The plot is a signal-to-image rendering of a rotating shaft's vibration measurement. Diagnose the rotating machine from this image, choosing from: normal, misalignment, unbalance, looseness.
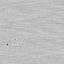
Answer: unbalance